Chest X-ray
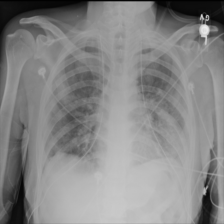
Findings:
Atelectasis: negative
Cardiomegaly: negative
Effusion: negative
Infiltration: negative
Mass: negative
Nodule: negative
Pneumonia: negative
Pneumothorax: negative
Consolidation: negative
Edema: negative
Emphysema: negative
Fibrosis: negative
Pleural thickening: negative
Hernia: negative